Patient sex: M
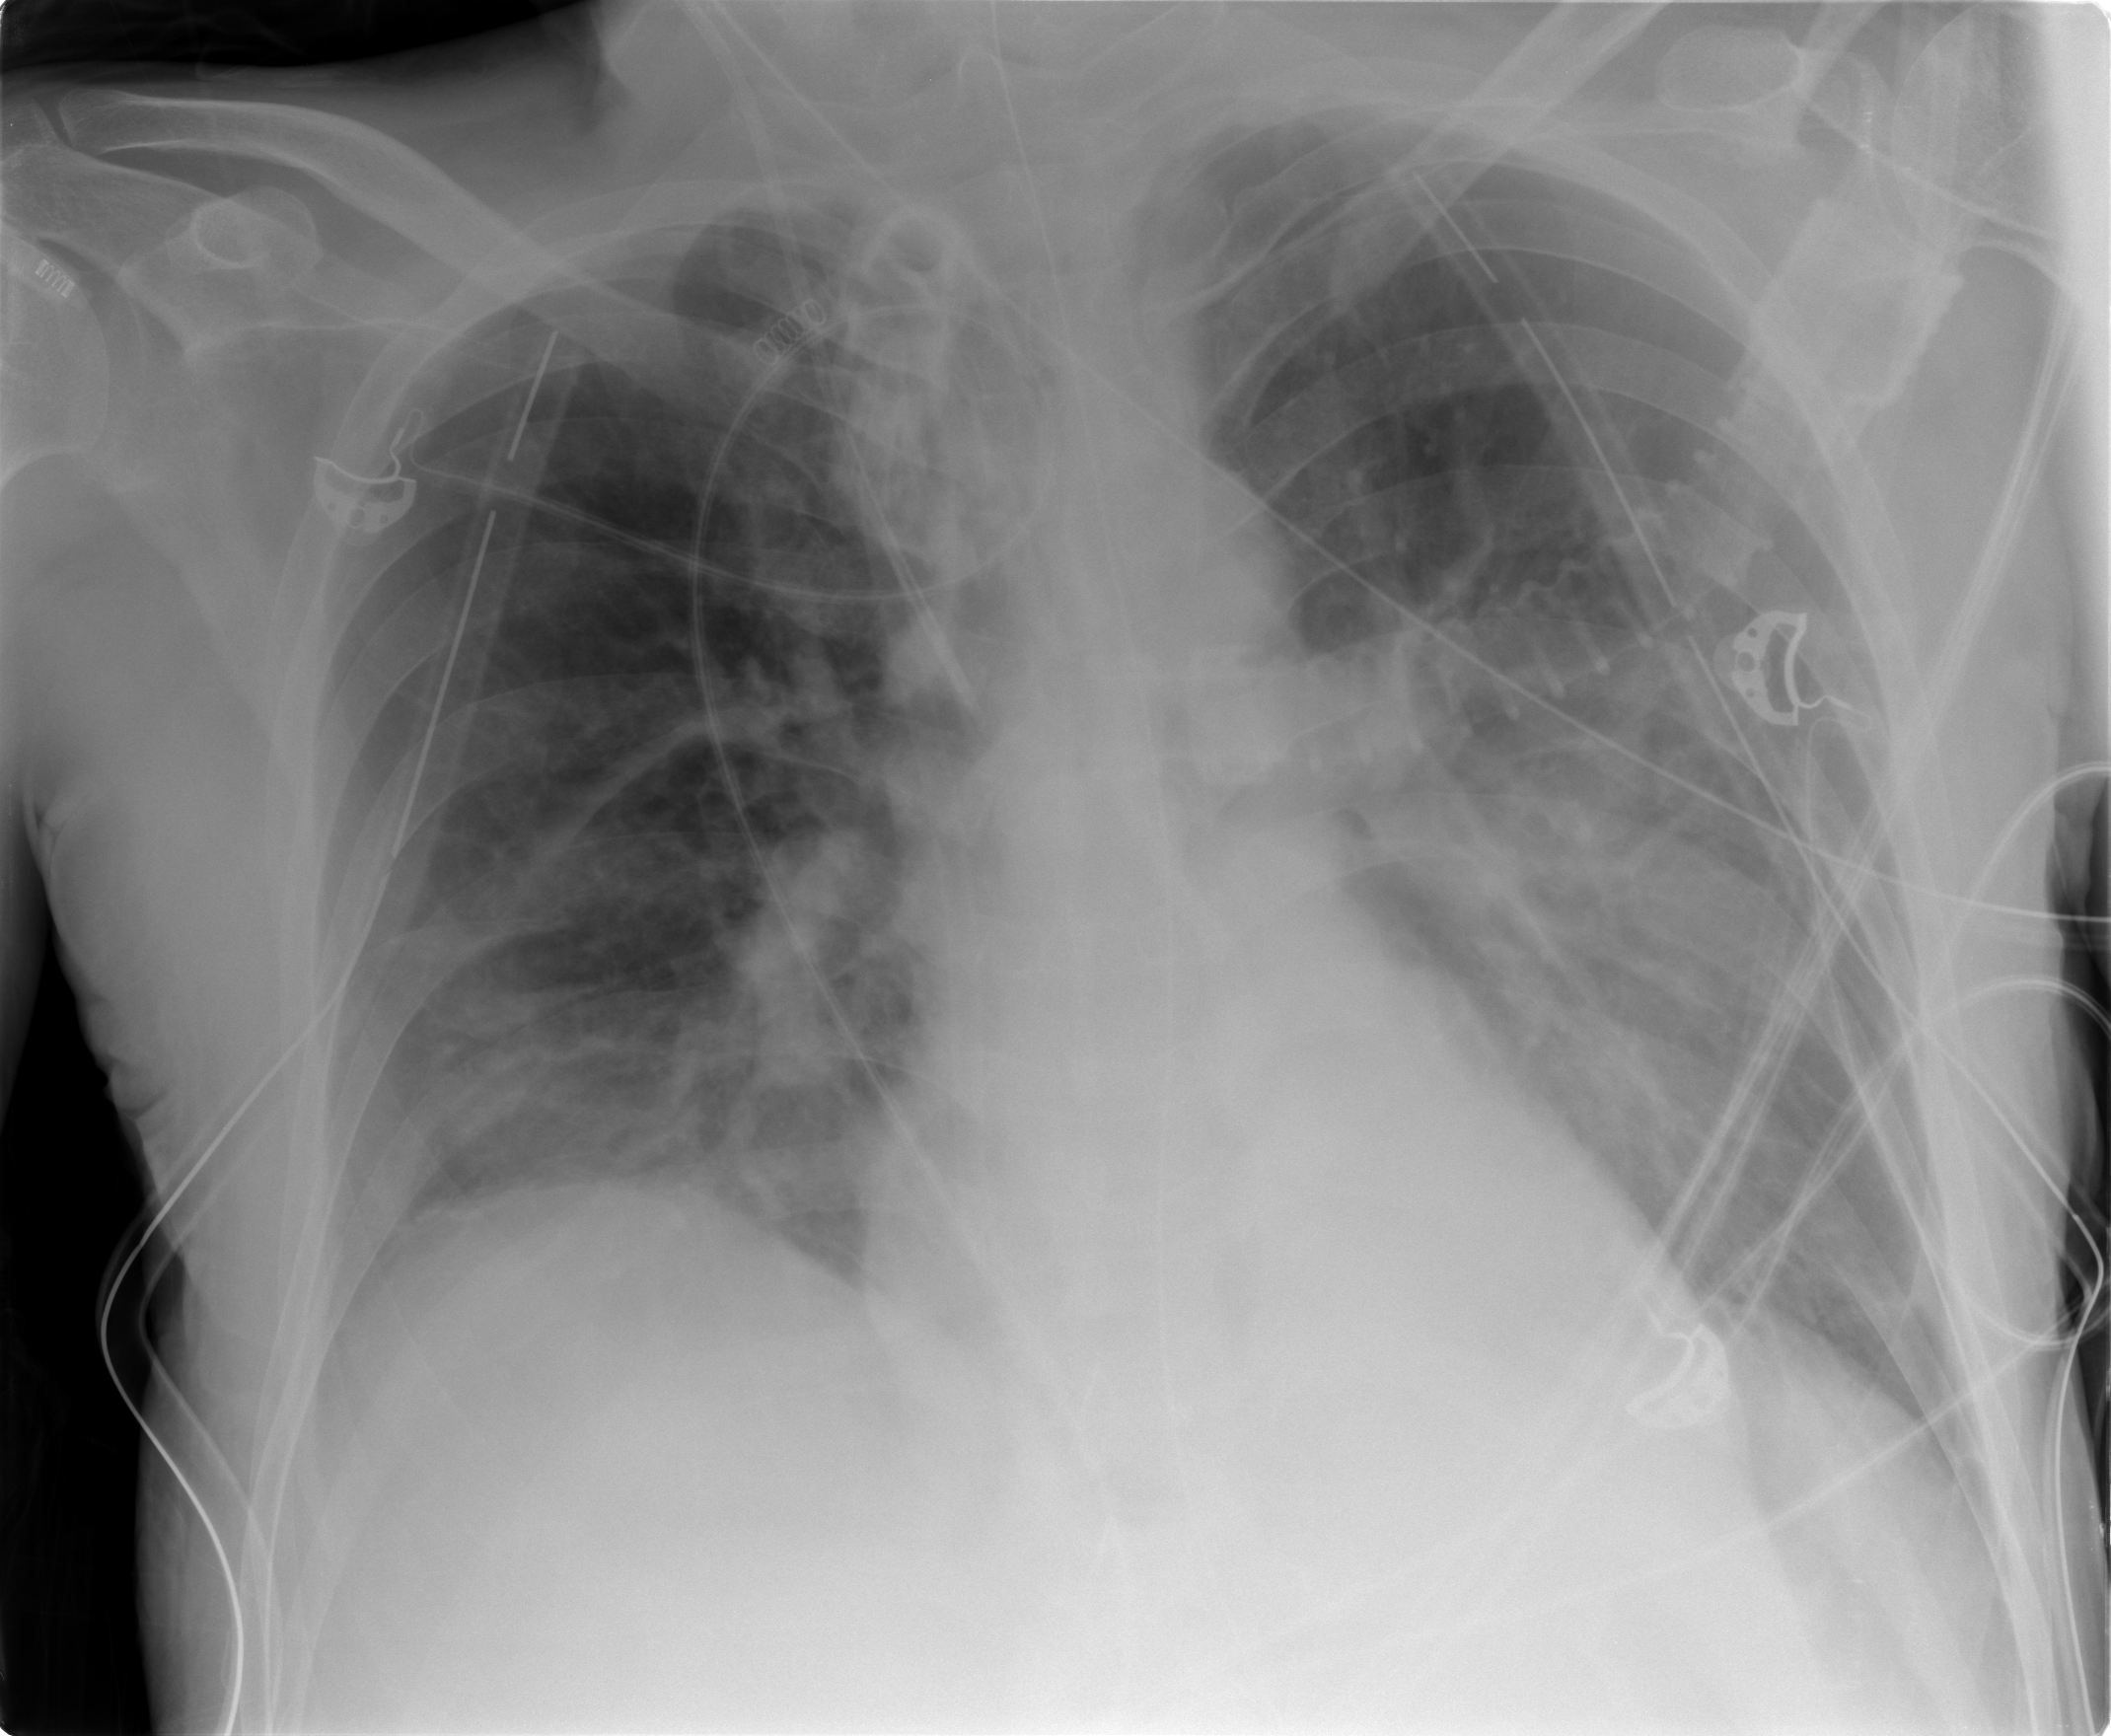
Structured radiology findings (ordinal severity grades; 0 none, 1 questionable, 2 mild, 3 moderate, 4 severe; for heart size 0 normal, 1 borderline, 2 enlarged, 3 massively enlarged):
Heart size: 0
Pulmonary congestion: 2
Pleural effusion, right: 1
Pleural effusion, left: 0
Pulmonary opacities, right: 2
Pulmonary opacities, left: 2
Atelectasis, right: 2
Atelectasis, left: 2